【题型】解答题　【知识点】平面几何　【难度】medium
如图1，在$Rt\triangle ABC$中$\angle ACB=90^\circ$，$CD$是斜边$AB$上的中线．分别作$\triangle ACD$和$\triangle BCD$的外接圆$P$、$Q$，连接$PD$、$DQ$．

图1

图2

\noindent (1) 求证：$\angle PDQ=90^\circ$．

\noindent (2) 当$AC>BC$时，连接$PQ$，交弦$AC$于点$E$．假设圆$Q$和弦$AC$有交点$C$和$F$．

\noindent ① 若点$E$和点$F$重合，画出对应的图形，并且求$\triangle PDQ$和$\triangle ABC$周长的比值．

\noindent ② 如图2，令$PQ$和$CD$交于点$G$，连接$FG$，若$FG\parallel BC$，求$\dfrac{AE}{CB}$的值．
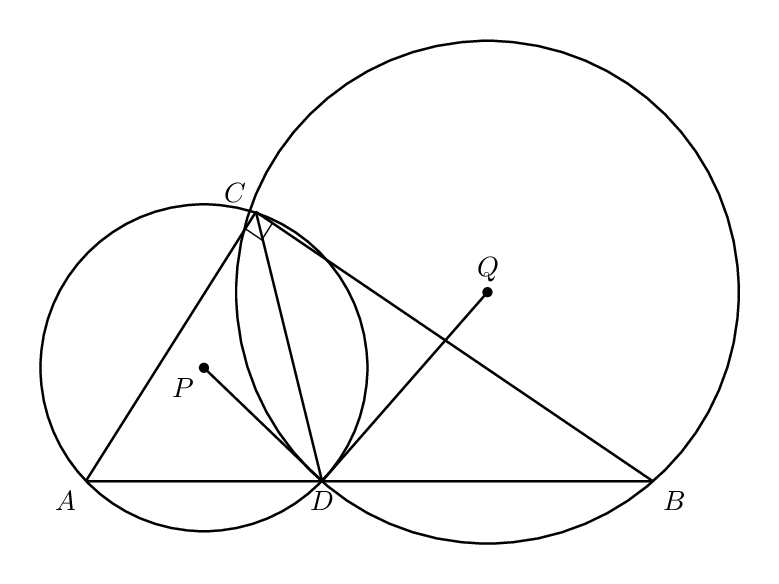
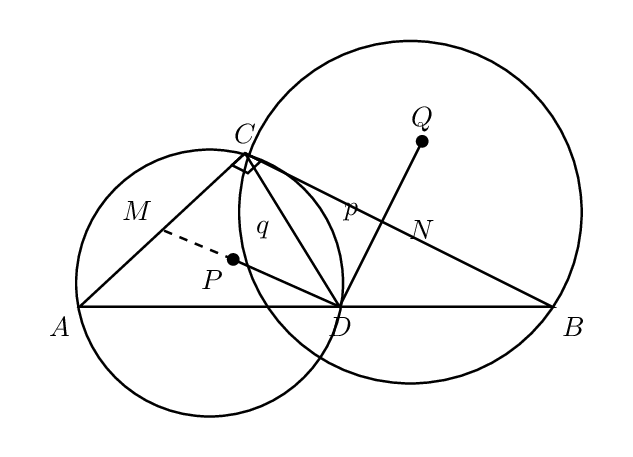
【解答】
\noindent 【详解】
(1) 证明：$\because CD$是$AB$中线，$\angle ACB=90^\circ$，

\noindent $\therefore AD=CD=DB$，

\noindent $\therefore \overset{\frown}{AD}=\overset{\frown}{CPD}$，$\overset{\frown}{CQD}=\overset{\frown}{DB}$，

\noindent 延长$DP$交$AC$于点$M$，设$CB$、$DQ$交于$N$，则$DM\perp BC$，$DN\perp CB$，

\noindent $\therefore \angle ACB=\angle CMD=\angle DNC=90^\circ$，

\noindent $\therefore$ 四边形$CNDM$为矩形，

\noindent $\therefore \angle PDQ=90^\circ$；

\noindent (2) 解：1） 作图如图所示，连接$CQ$，$PC$，

\noindent $\because PC=PD$，$QC=QD$，

\noindent $\therefore$ 点$P$、$Q$都在线段$CD$的垂直平分线上，

\noindent $\therefore PQ$垂直平分$CD$，

\noindent $\because AC\parallel DQ$，$GC=GD$，

\noindent $\therefore \angle 2=\angle 1$，$\angle ECG=\angle QDG$，

\noindent $\therefore \triangle CEG\cong \triangle DQG\ (\text{AAS})$

\noindent $\therefore EG=GQ$，$EC=DQ$，

\noindent $\because CD\perp EQ$，$EG=GQ$，

\noindent $\therefore CE=CQ$，

\noindent 又$\because CQ=QE$，

\noindent $\therefore CE=CQ=QE$，

\noindent $\therefore \triangle CEQ$等边三角形，

\noindent $\therefore \angle 1=60^\circ$，

\noindent $\therefore \angle 3=30^\circ$，$\angle 2=\angle 1=60^\circ$，

\noindent $\because AD=CD$，

\noindent $\therefore \angle 3=\angle 4=30^\circ$，

\noindent $\therefore \angle B=90^\circ-30^\circ=60^\circ=\angle 2$，

\noindent 又$\because \angle PDQ=\angle ACB=90^\circ$，

\noindent $\therefore \triangle PDQ\backsim \triangle ACB$，

\noindent $\therefore \dfrac{C_{\triangle PDQ}}{C_{\triangle ABC}}=\dfrac{PQ}{AB}$，

\noindent 设$CQ=QD=a$，

\noindent $\therefore CD=2QD\sin\angle 2=\sqrt{3}a$，

\noindent $\therefore AB=2\sqrt{3}a$，

\noindent 在$Rt\triangle PQD$中，$\because \angle DPQ=90^\circ-\angle 2=90^\circ-60^\circ=30^\circ$，
\noindent $\therefore PQ=2a$，

\noindent $\therefore \dfrac{C_{\triangle PDQ}}{C_{\triangle ABC}}=\dfrac{PQ}{AB}=\dfrac{\sqrt{3}}{3}$；

\noindent 2） 过点$Q$作$QH\perp AC$于点$H$，则$FH=HC$，$\angle AHQ=\angle ACB=90^\circ$，

\noindent $\therefore HQ\parallel BC$，

\noindent $\because FG\parallel BC$，

\noindent $\therefore HQ\parallel FG$，

\noindent $\therefore \dfrac{EF}{FH}=\dfrac{EG}{GQ}=1$，

\noindent $\therefore EF=FH$，

\noindent 设$EF=FH=HC=b$，

\noindent $\therefore EC=3b=QD$，

\noindent 令$PD$、$AC$交于点$R$，则$RHDQ$为矩形，

\noindent $\therefore RH=DQ=3b$，$RE=b$，

\noindent $\therefore AR=RC=4b$，$AE=5b$，

\noindent 延长$DQ$交$CB$于点$L$，连接$CQ$，

\noindent $\because CQ=DQ=3b$，$CH=b$，

\noindent $\therefore HQ=2\sqrt{2}b=CL$，

\noindent $\therefore CB=2CL=4\sqrt{2}b$，

\noindent $\therefore \dfrac{AE}{CB}=\dfrac{5\sqrt{2}}{8}$．

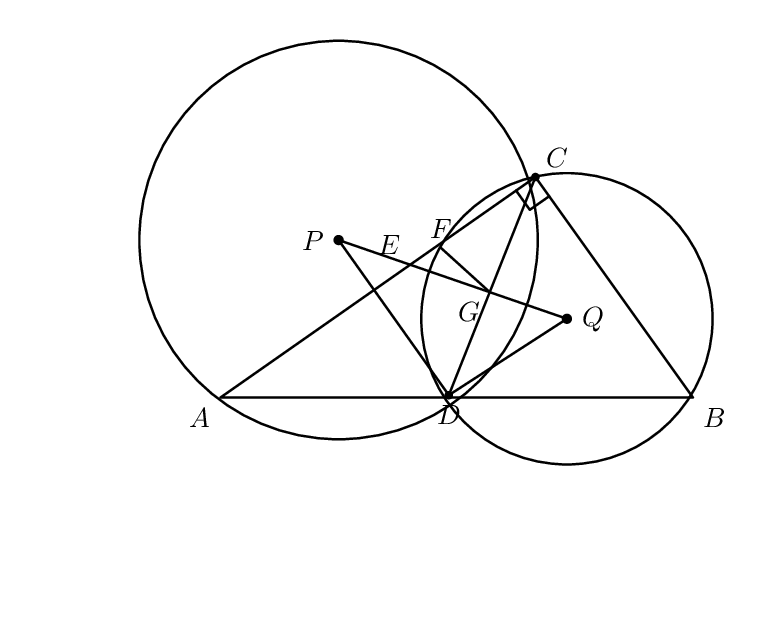
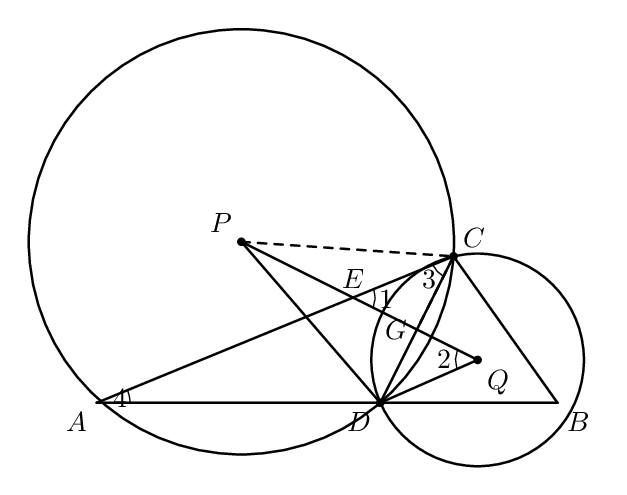
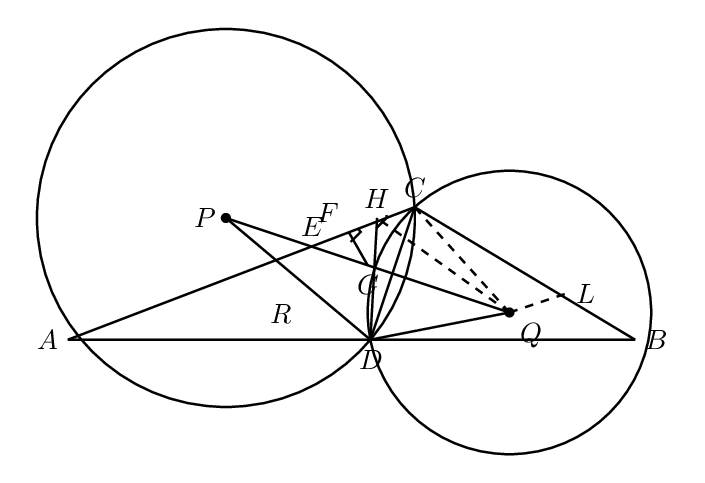